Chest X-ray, PA view. Patient: 77 years old, sex F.
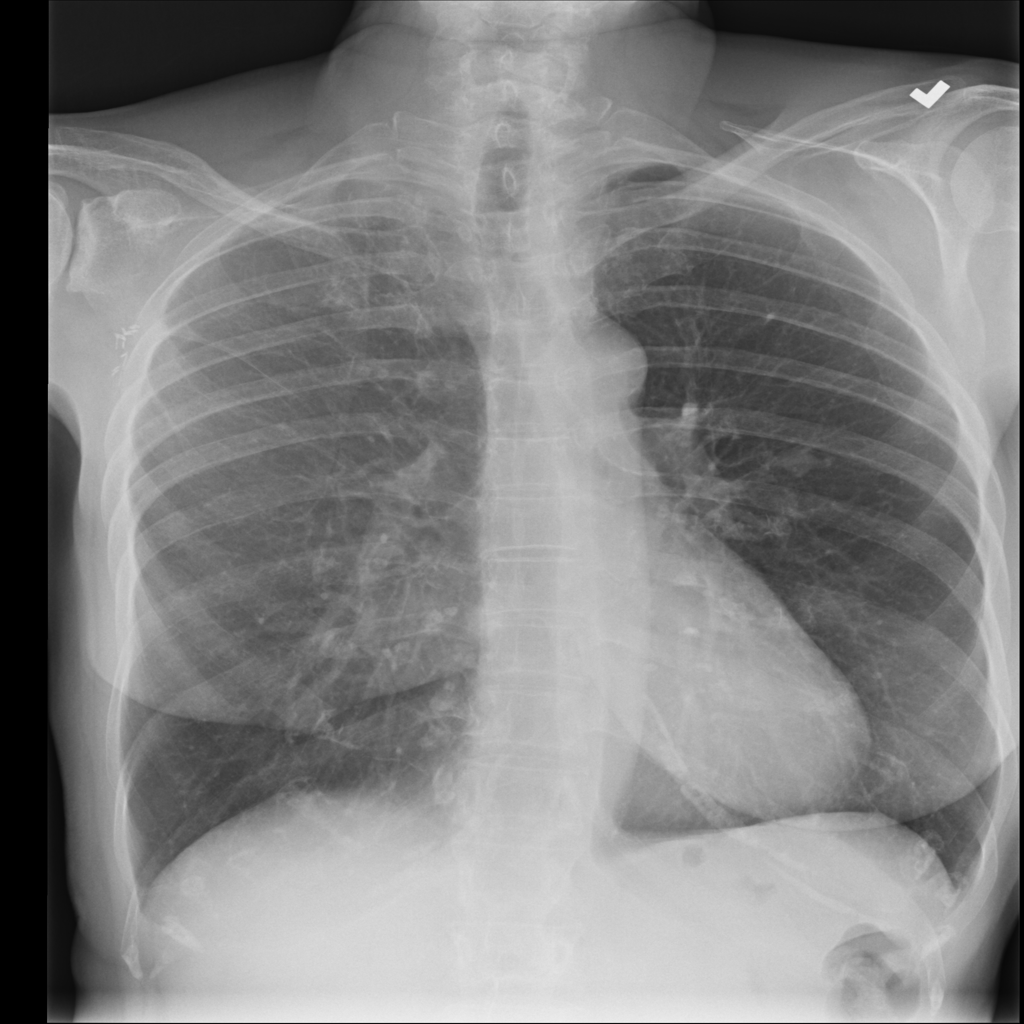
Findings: No Finding